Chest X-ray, AP view. Patient: 26 years old, sex M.
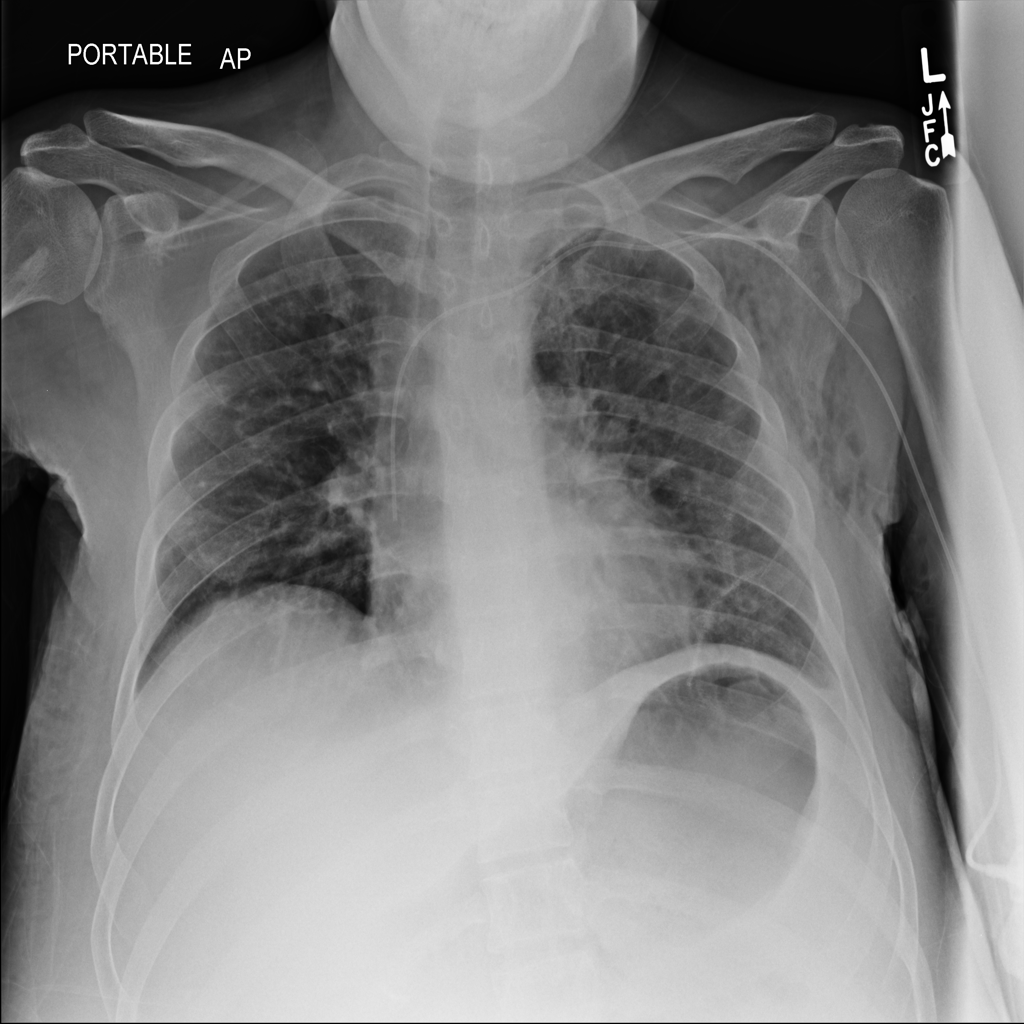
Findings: Emphysema